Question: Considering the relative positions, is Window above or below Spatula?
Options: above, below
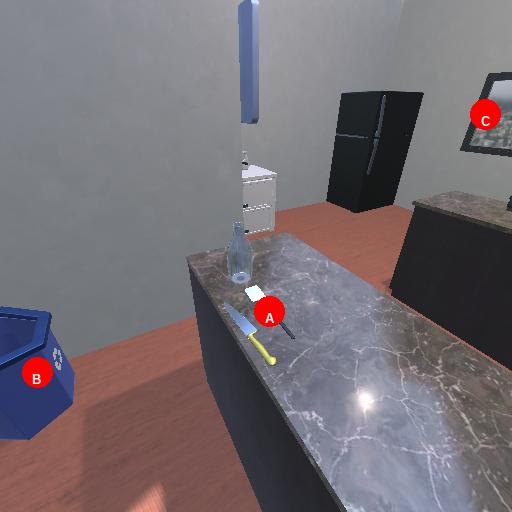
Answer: above